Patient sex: M
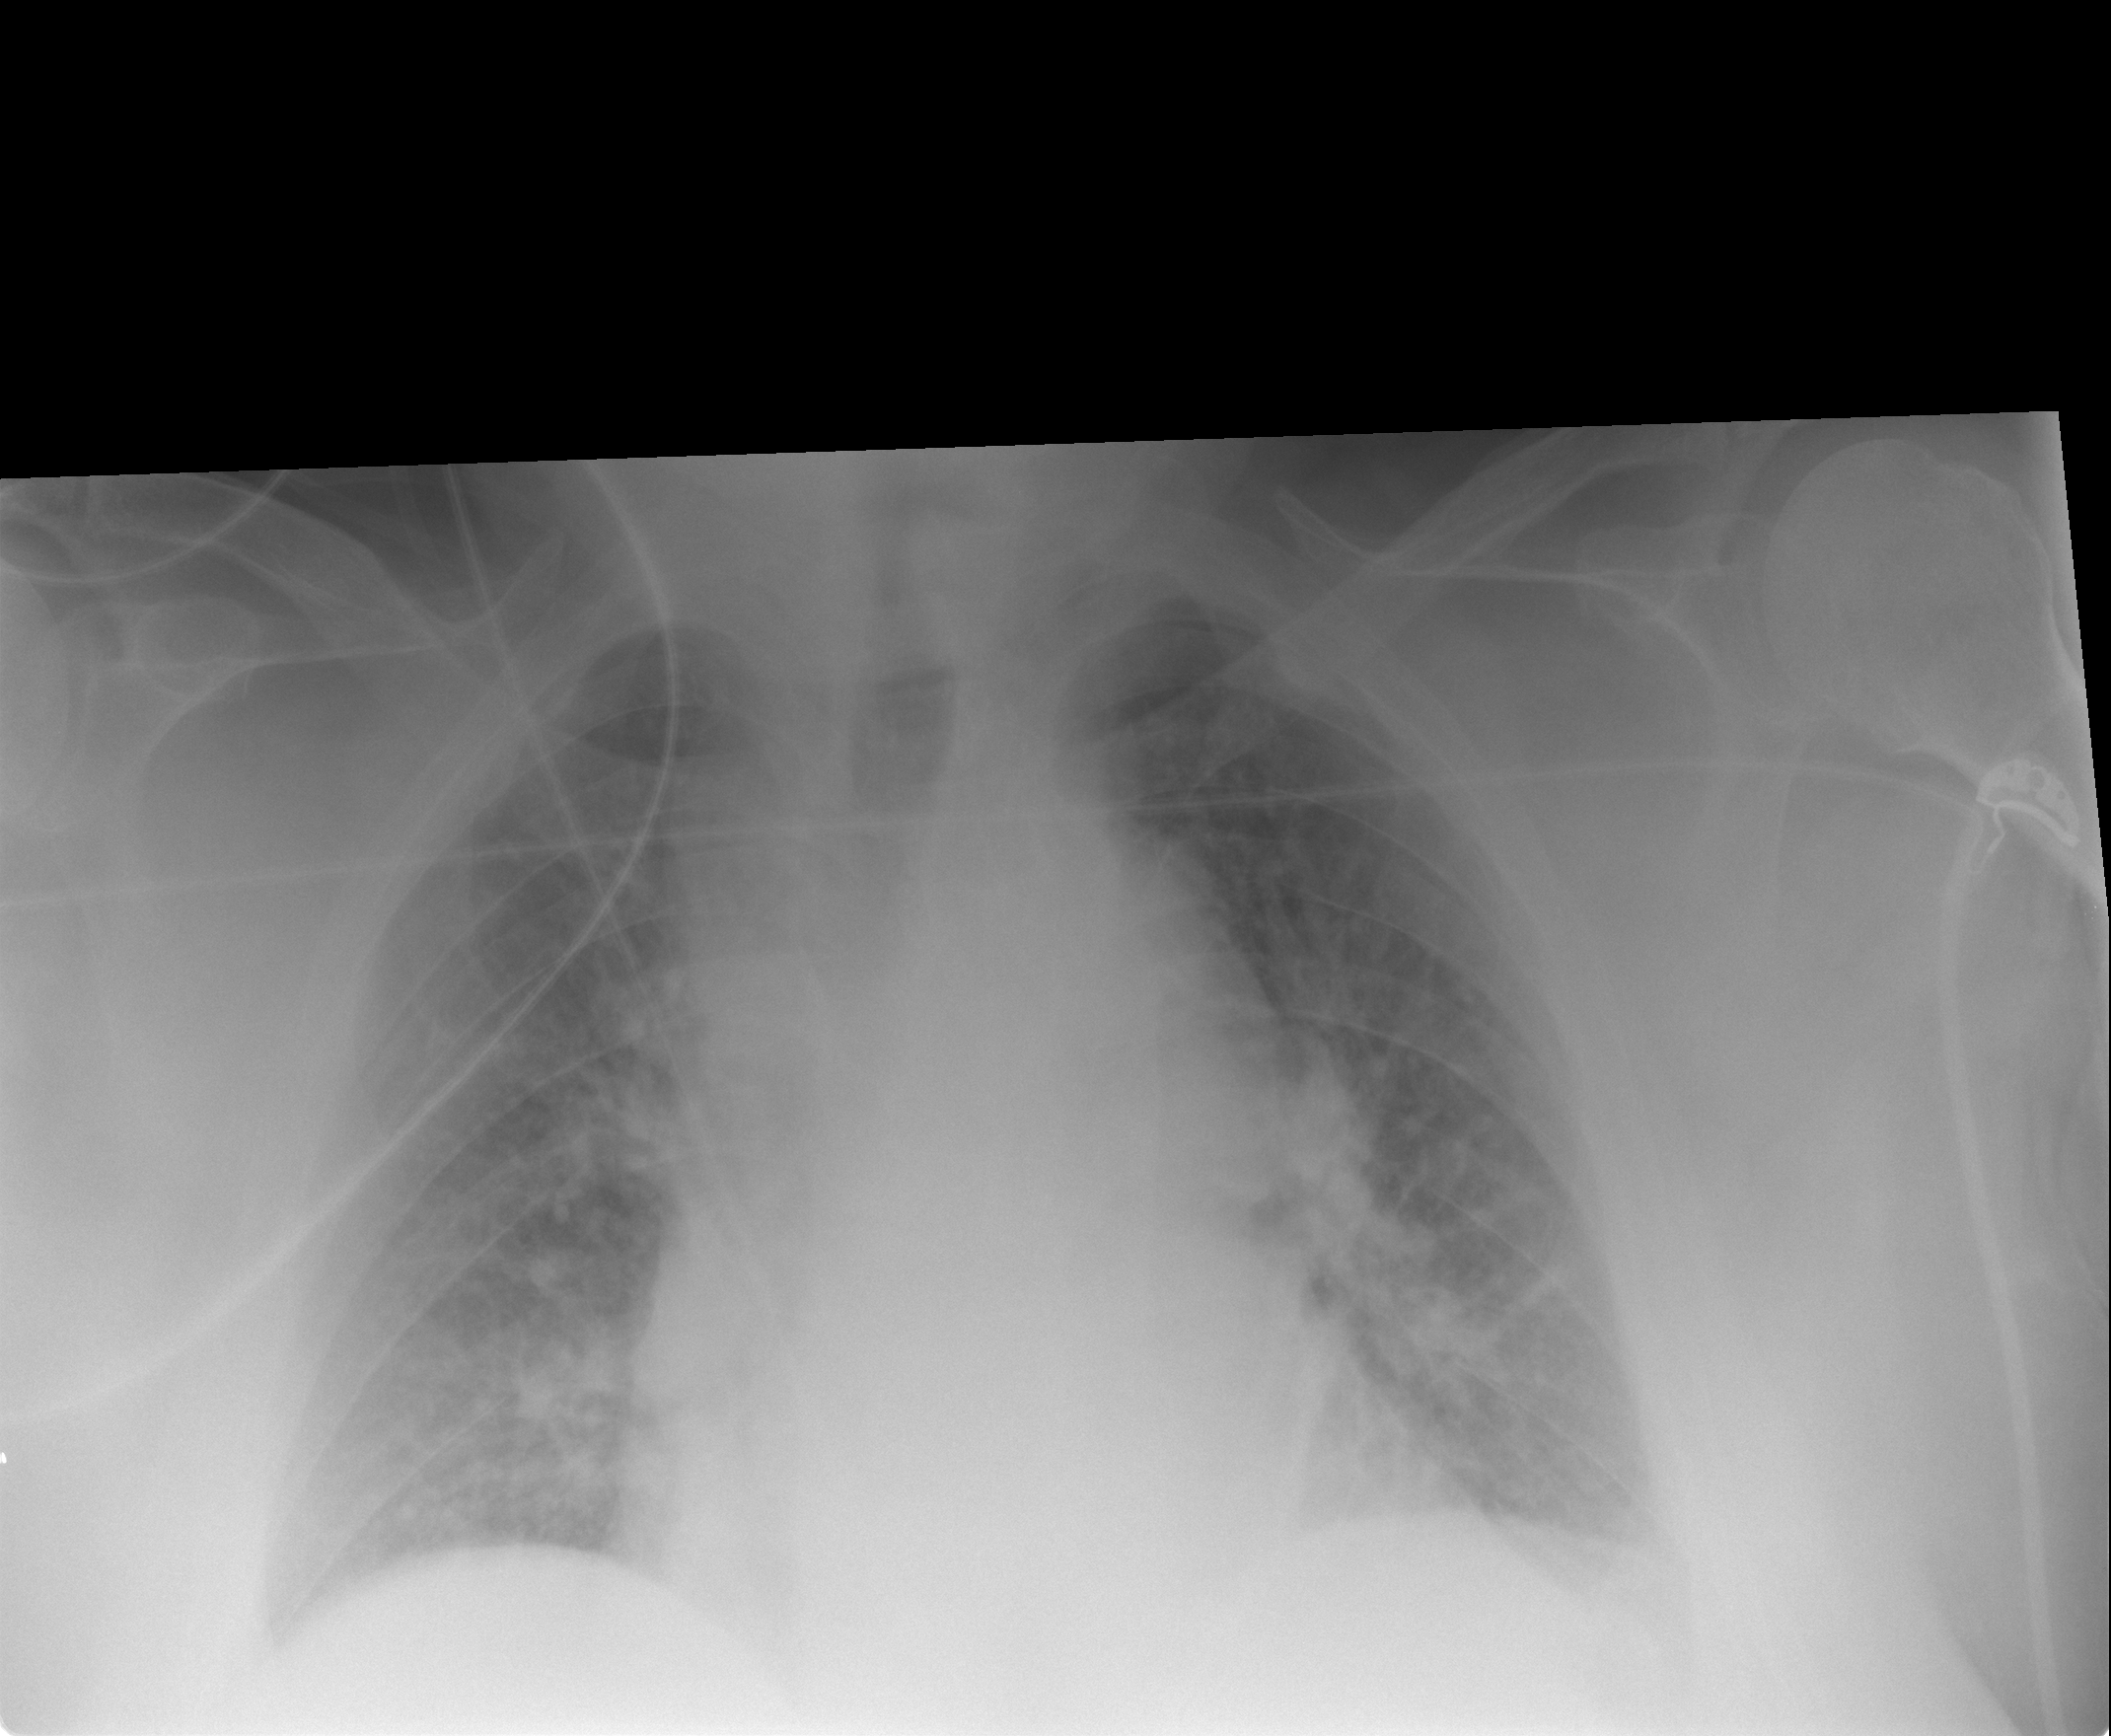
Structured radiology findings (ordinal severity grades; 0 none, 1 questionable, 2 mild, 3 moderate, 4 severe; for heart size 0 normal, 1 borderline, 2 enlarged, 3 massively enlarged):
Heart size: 2
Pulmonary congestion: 3
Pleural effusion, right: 1
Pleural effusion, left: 1
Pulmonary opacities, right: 2
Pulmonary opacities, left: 2
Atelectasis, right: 1
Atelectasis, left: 2